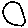
Label: circle